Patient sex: F
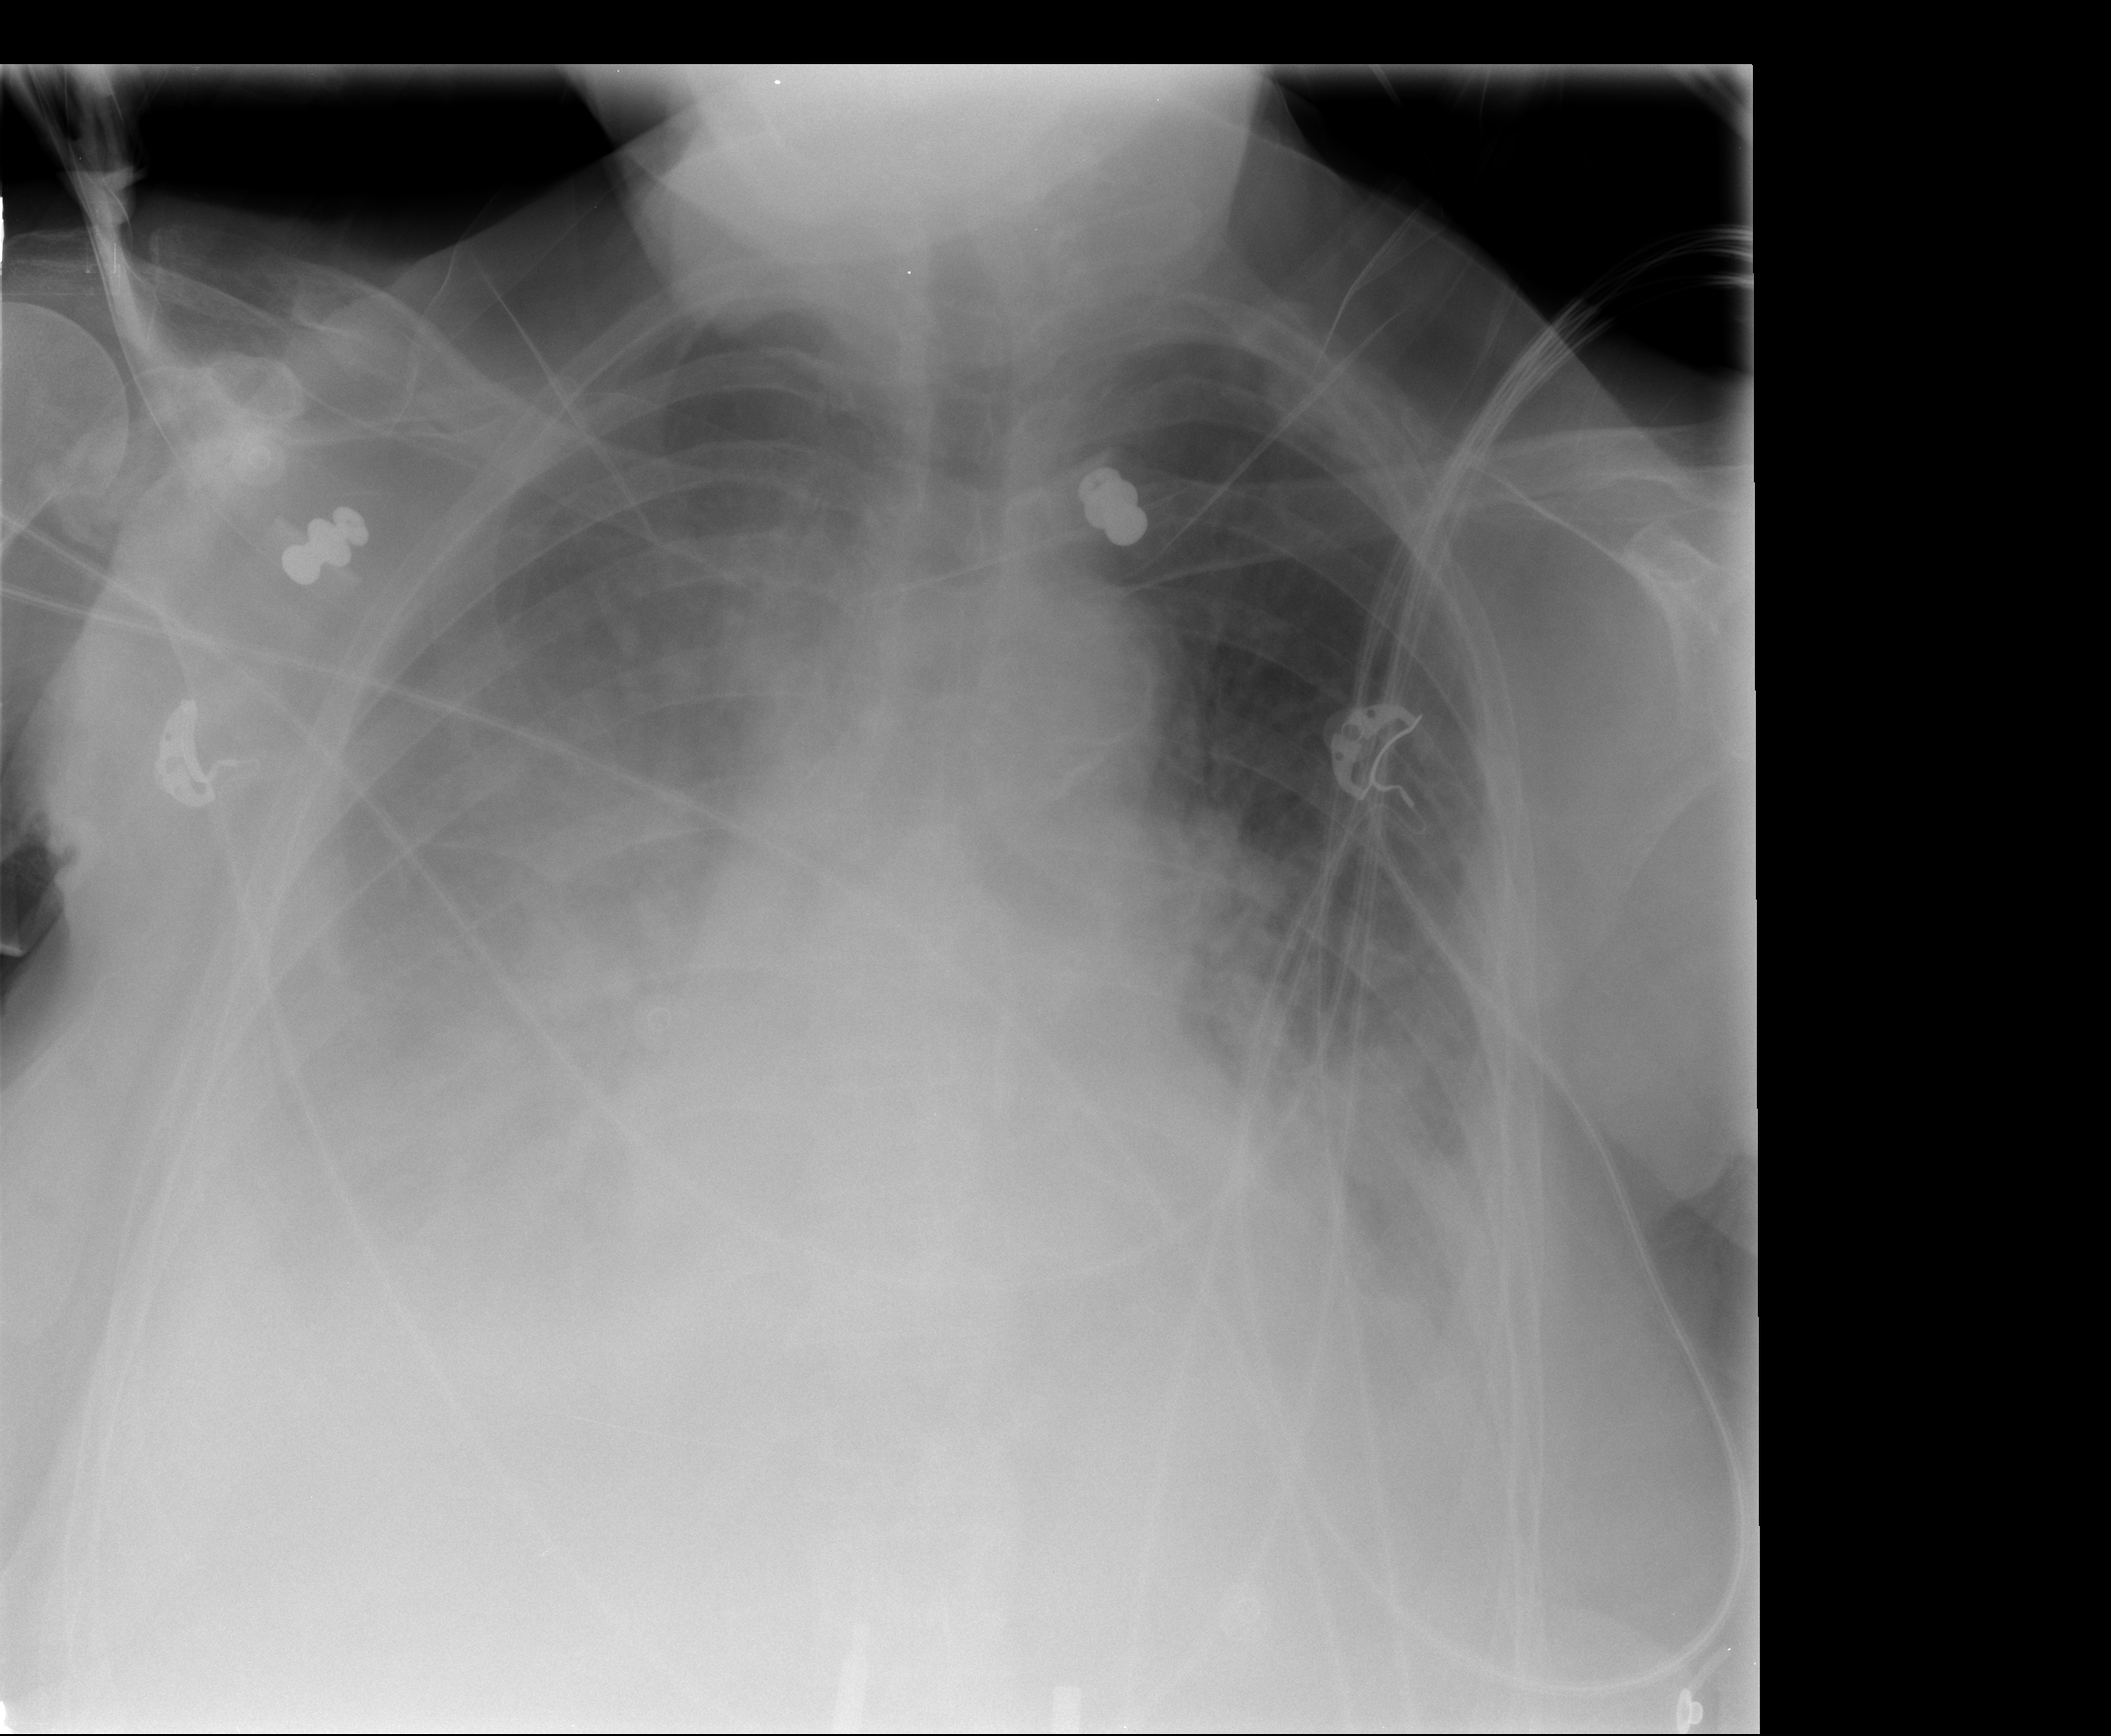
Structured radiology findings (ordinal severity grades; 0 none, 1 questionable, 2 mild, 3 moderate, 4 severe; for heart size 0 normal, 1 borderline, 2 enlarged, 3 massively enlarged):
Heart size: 2
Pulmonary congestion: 3
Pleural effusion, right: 3
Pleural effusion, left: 2
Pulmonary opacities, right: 3
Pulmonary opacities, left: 3
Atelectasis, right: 3
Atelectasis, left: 2